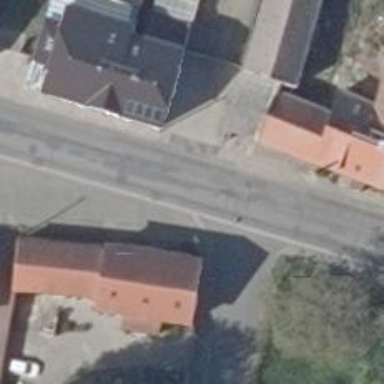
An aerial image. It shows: Tertiary road with asphalt surface.